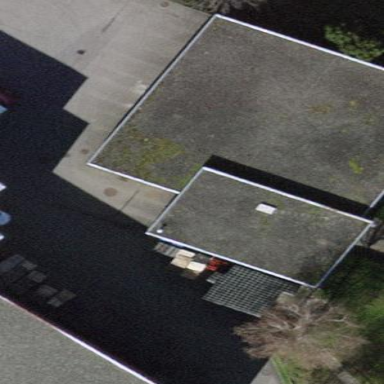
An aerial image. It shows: Industrial building.